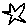
Label: star